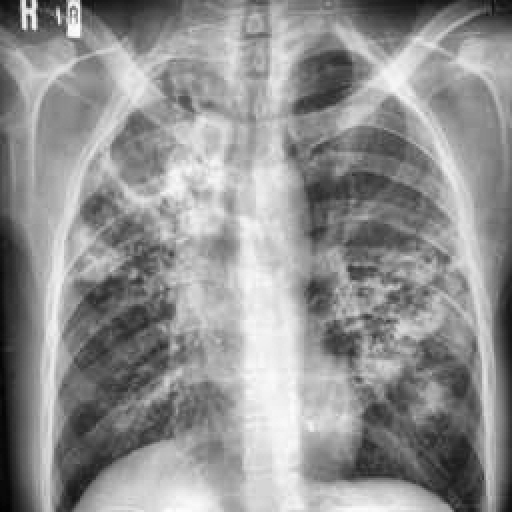
Finding: TUBERCULOSIS